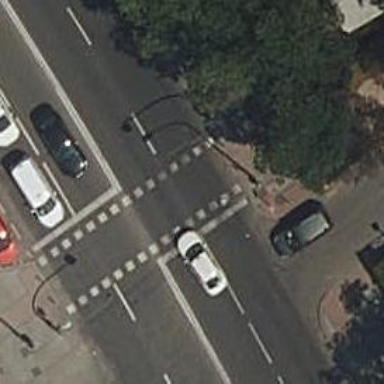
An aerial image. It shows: Road with traffic signals at the crossing.